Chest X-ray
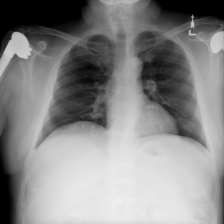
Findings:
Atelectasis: negative
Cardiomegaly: negative
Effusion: negative
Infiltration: negative
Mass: negative
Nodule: negative
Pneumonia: negative
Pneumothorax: negative
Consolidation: negative
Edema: negative
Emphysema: negative
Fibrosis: negative
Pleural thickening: negative
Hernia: negative